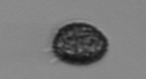
Label: Pseudochattonella_farcimen